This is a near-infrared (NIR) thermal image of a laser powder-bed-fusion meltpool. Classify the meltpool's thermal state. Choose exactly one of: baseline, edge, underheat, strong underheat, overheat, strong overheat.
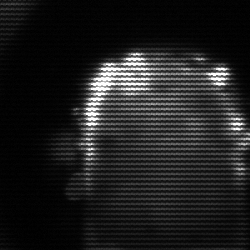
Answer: baseline